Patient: sex M, age 34
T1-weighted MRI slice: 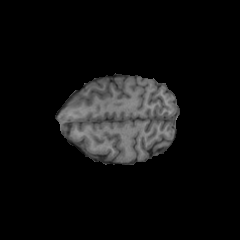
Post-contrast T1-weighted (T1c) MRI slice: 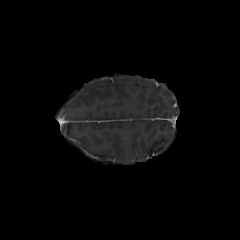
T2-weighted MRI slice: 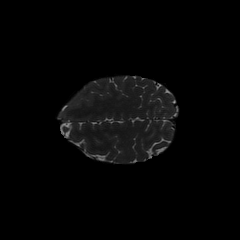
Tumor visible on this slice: no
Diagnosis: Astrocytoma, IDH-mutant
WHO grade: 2